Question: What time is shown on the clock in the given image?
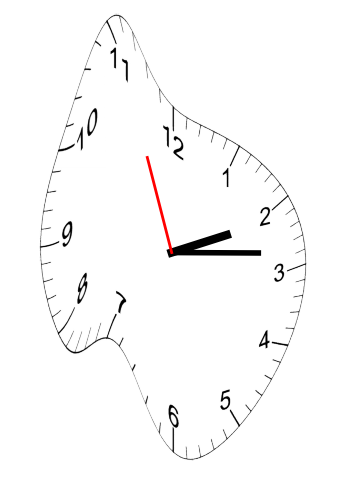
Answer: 02:13:56